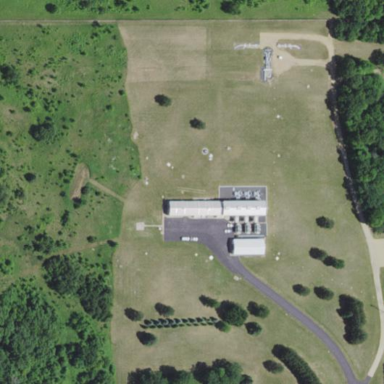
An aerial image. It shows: Compression substation.